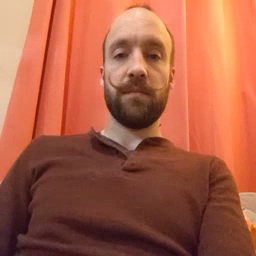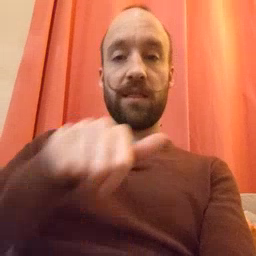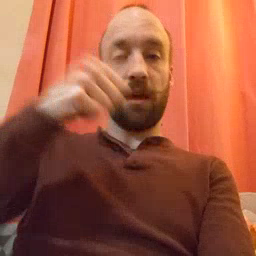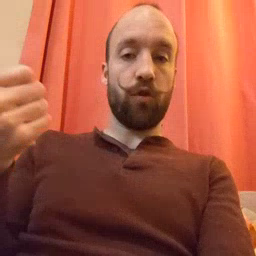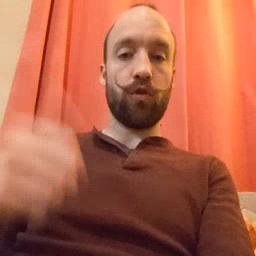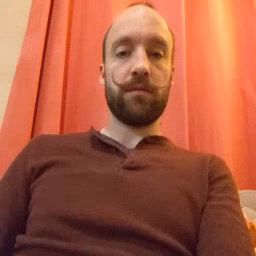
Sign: another